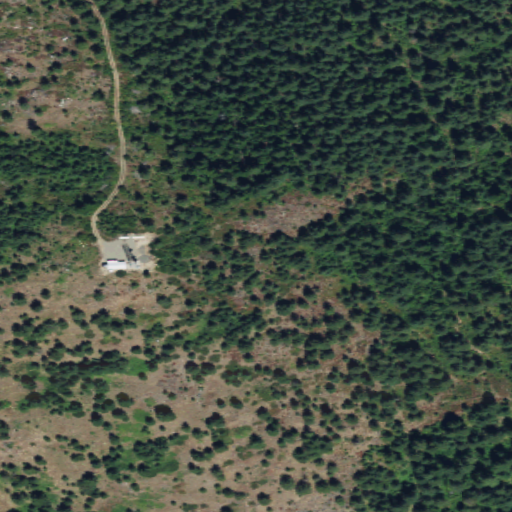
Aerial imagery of mountain in Washington named Granite Mountain containing evergreen forest, shrub, and open development